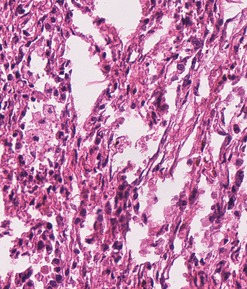
Tumor epithelial tissue: no
Tumor-associated stroma tissue: yes
Normal tissue: no